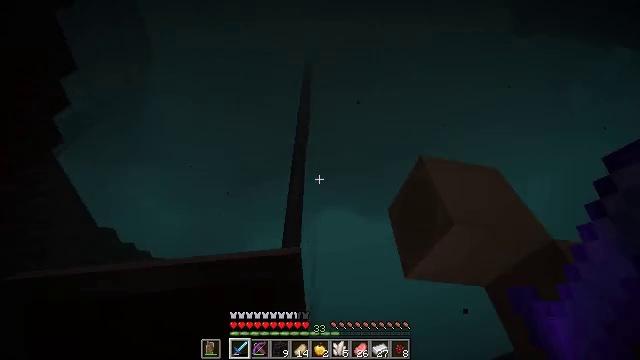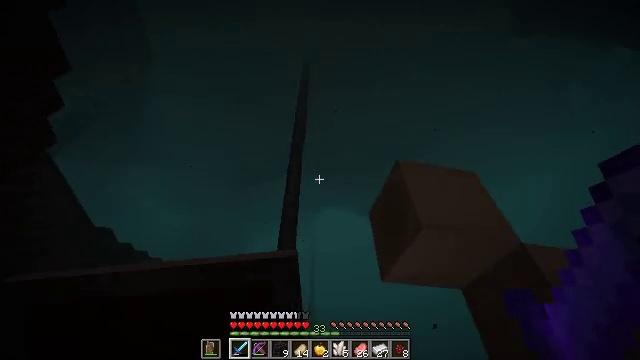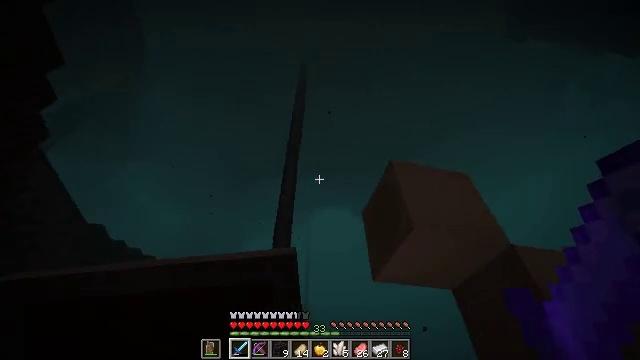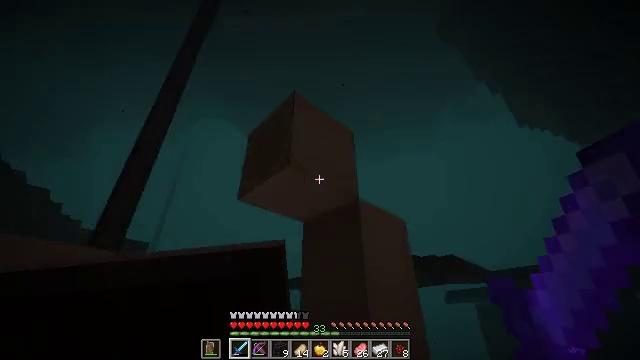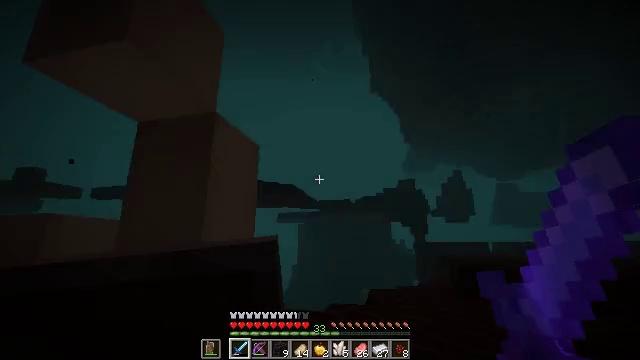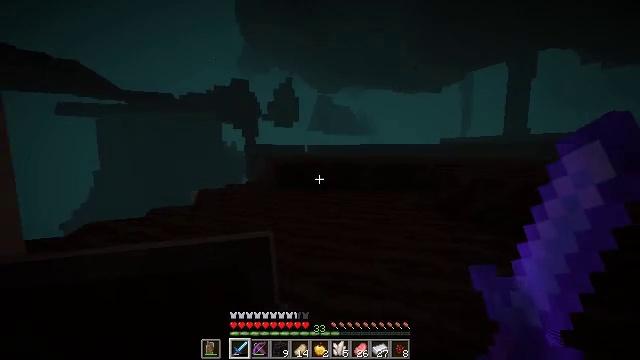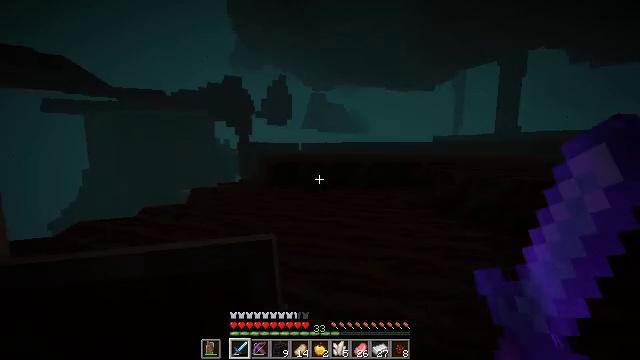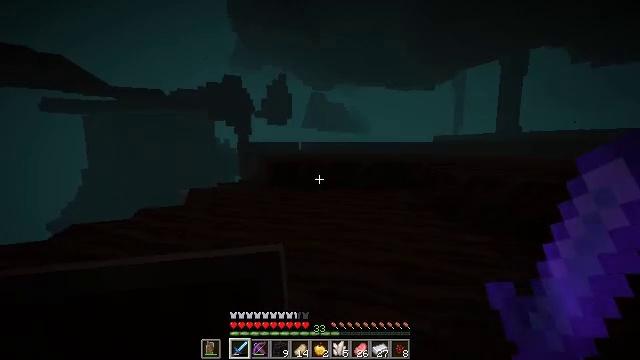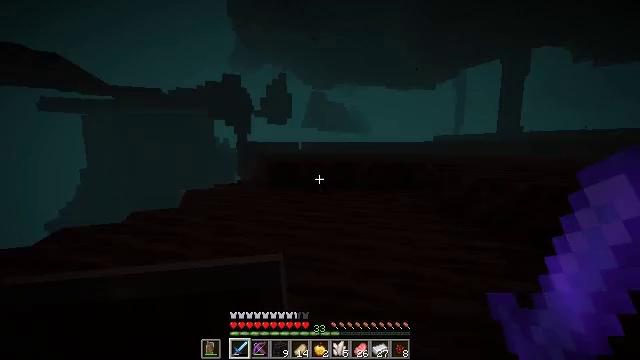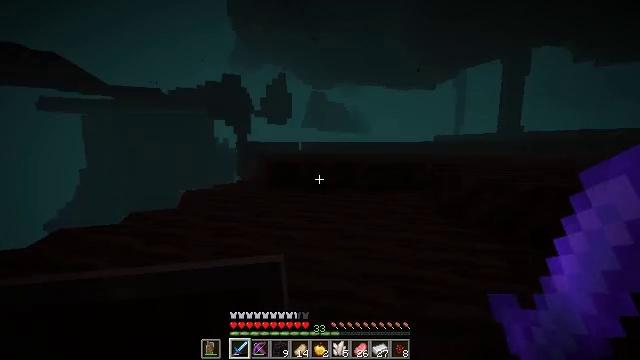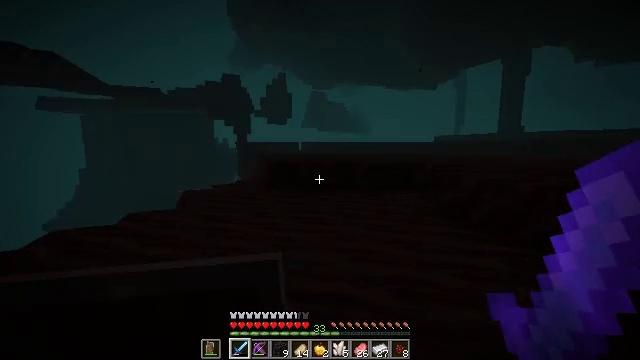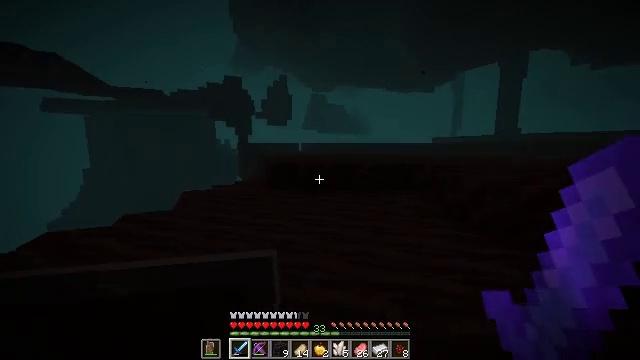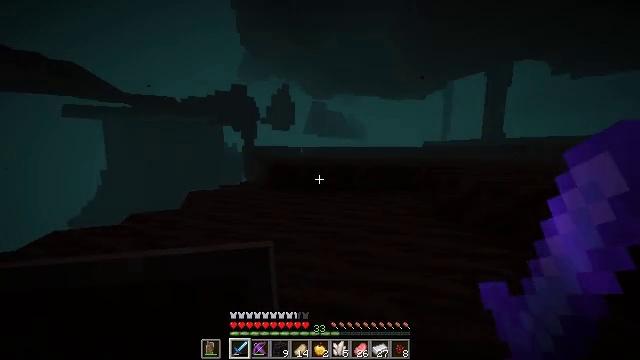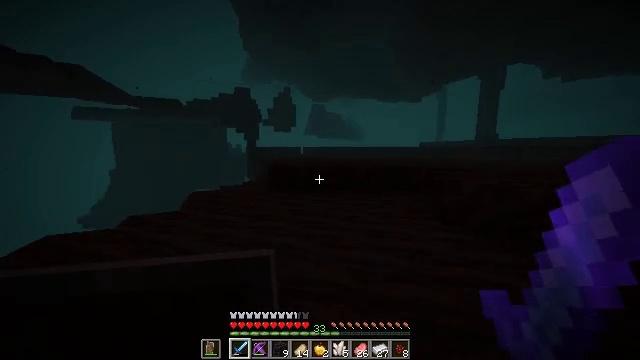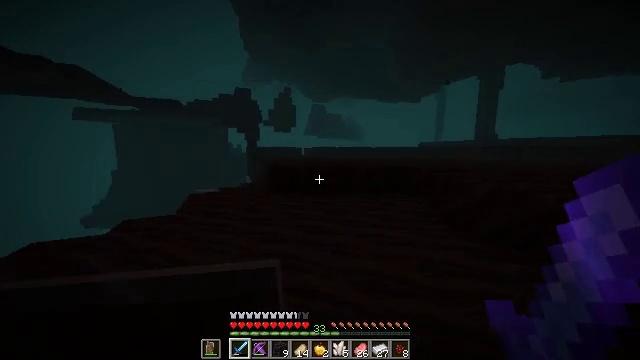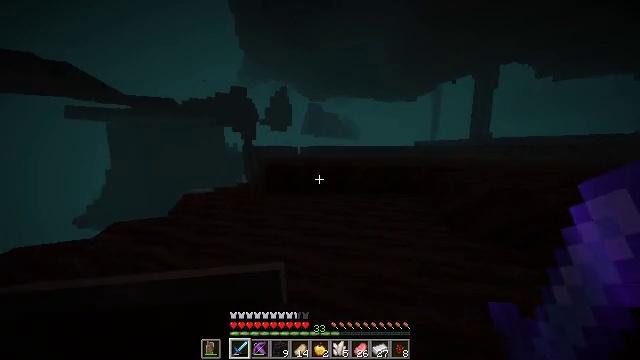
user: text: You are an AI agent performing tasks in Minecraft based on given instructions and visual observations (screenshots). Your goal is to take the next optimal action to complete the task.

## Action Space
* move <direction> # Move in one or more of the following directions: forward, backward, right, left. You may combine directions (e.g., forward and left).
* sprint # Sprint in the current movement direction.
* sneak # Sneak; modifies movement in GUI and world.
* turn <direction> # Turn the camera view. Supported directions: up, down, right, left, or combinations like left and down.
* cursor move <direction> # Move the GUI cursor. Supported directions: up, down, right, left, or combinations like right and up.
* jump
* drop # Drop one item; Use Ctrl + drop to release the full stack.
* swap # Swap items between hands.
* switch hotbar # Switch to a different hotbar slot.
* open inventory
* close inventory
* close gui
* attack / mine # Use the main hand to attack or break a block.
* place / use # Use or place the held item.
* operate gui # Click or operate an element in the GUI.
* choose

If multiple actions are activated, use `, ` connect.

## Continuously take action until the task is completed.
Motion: motion action
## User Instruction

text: Mine the block under the soul fire.
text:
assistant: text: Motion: no_op
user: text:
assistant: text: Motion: turn right
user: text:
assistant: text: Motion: turn right and down
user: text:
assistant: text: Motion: turn right and down
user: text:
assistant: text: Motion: turn right and down
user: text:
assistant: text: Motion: move forward, turn right
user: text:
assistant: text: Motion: move forward
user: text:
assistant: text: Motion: move forward
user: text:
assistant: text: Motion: no_op
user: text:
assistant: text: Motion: move forward
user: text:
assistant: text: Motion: move forward
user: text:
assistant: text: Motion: move forward
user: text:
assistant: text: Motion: move forward
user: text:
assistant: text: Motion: move forward
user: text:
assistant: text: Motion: move forward
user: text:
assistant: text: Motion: move forward
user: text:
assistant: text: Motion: move forward, jump
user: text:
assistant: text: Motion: move forward, jump
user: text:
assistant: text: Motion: move forward, jump
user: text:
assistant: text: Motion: move forward, jump
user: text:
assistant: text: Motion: move forward, jump
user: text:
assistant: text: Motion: move forward and move right, jump
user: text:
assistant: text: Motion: move forward and move right, jump
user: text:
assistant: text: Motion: move forward and move right
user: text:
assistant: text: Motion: move forward and move right
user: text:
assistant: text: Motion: move forward and move right
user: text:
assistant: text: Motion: move forward and move right
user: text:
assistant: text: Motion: move forward and move right, turn right
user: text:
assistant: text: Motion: move forward, turn right
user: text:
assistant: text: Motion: move forward, turn right